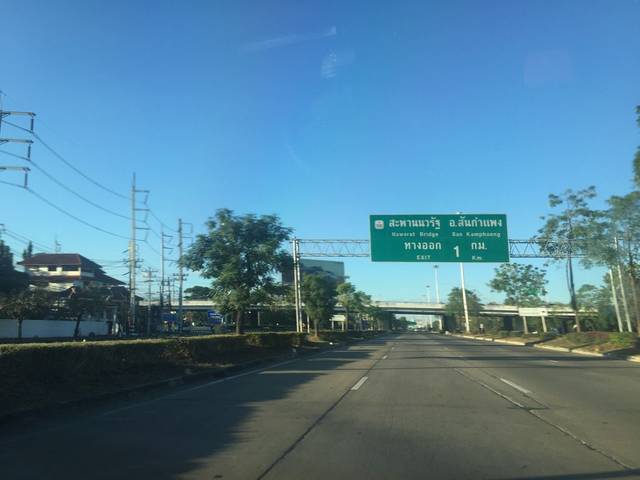
Region: Thailand
Coordinates: 18.763, 99.03